Question: I'm new to HTML and I'm wondering if there are efficient ways other than brute force using white-spaces to create the following sample table:

I've tried making it but the code was not pretty. I would appreciate much of your help and tips.
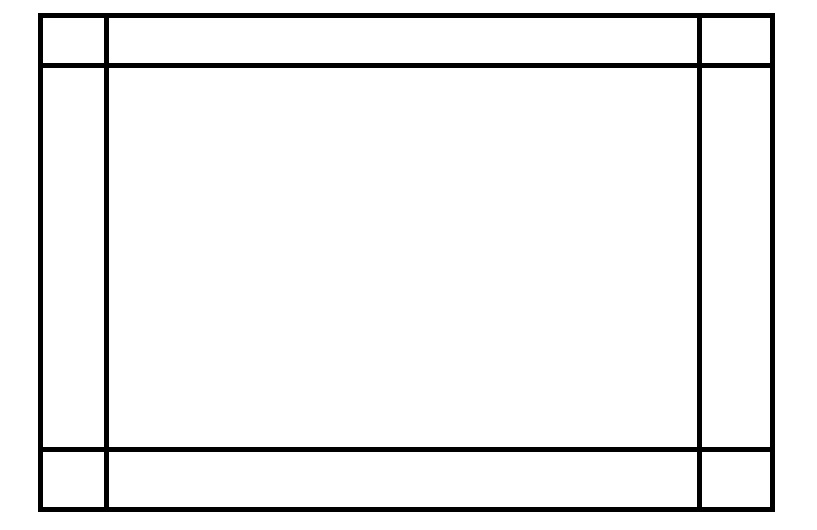
Answer: HTML:
'''
<table>
<tr><td class="lcol"></td><td class="mcol"></td><td class="rcol"></td></tr>
<tr><td class="mrow"></td><td></td><td></td></tr>
<tr><td class="brow"></td><td></td><td></td></tr>
</table>
'''
CSS:
'''
.lcol { width: 40px; height: 40px; }
.mcol { width: 400px; }
.rcol { width: 40px; }
.mrow { height: 400px; }
.brow { height: 40px; }
'''
Obviously adjust the pixel sizes as required. You can use "%" too if you want to fit to page.
: If you want the borders displayed, then in css:
'''
table { border-collapse: collapse; border: 1px solid #000; }
td { border: 1px solid #000; margin: 0; }
'''